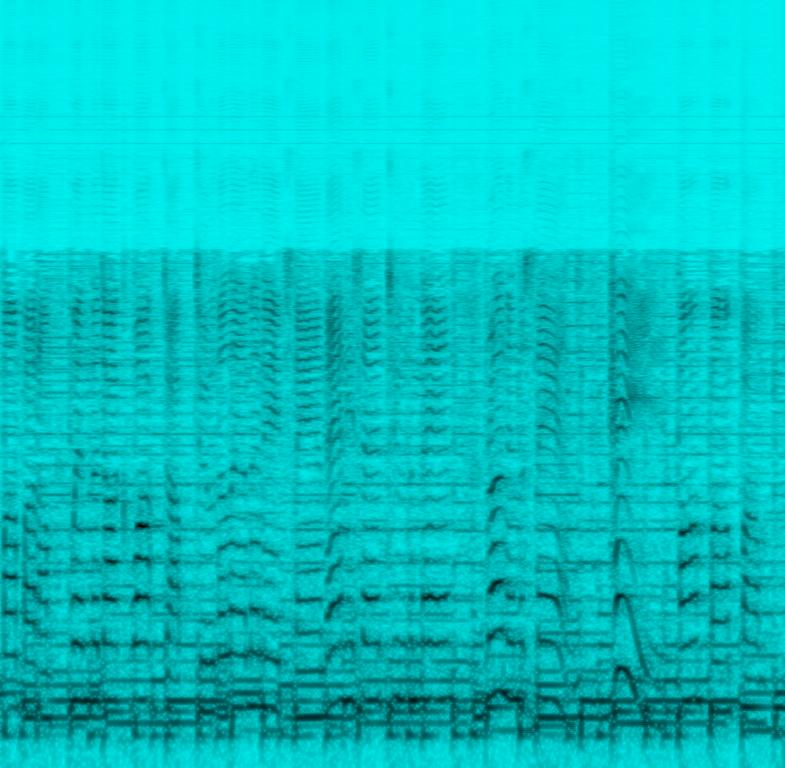
The low quality recording features a kids song that consists of chiptune vocal singing over acoustic rhythm guitar. The recording is noisy, in mono and it sounds fun and happy, like something kids listen to.